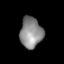
Tissue: lung
Cell type: Endothelial cells
Senescence score: 0.6659
Nuclear area (px): 674
Mean DAPI intensity: 138.013